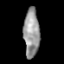
Tissue: lung
Cell type: Epithelial cells
Senescence score: 0.236
Nuclear area (px): 756
Mean DAPI intensity: 151.229